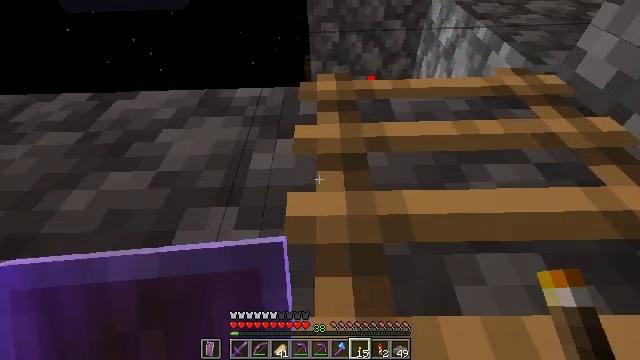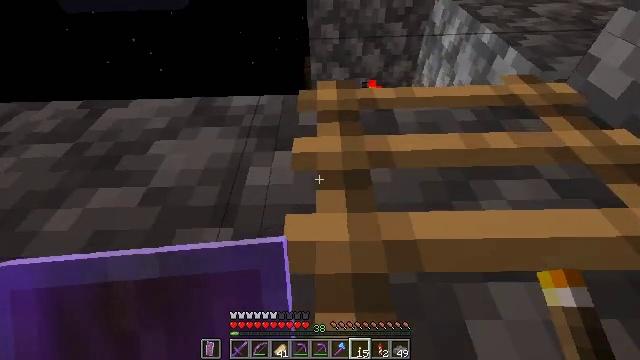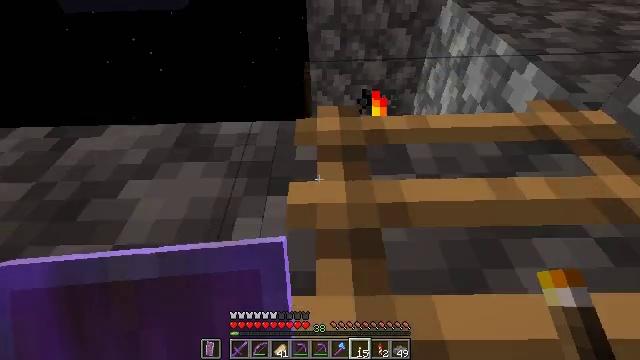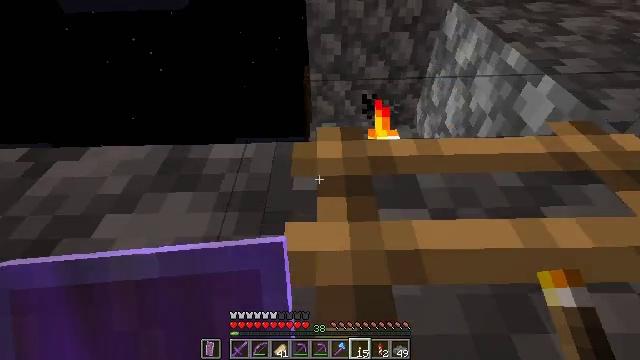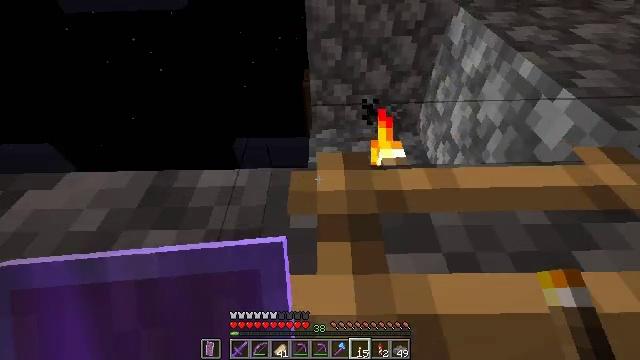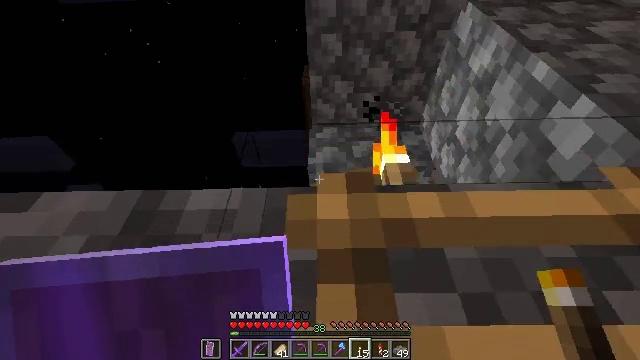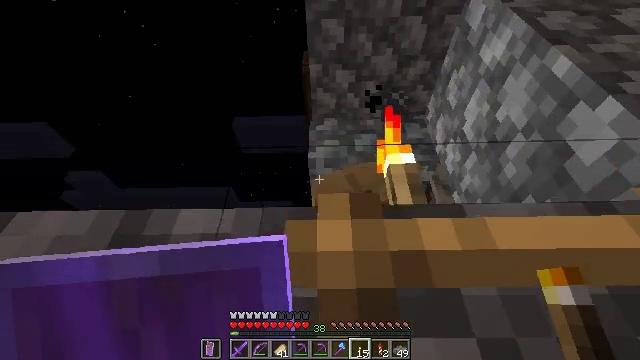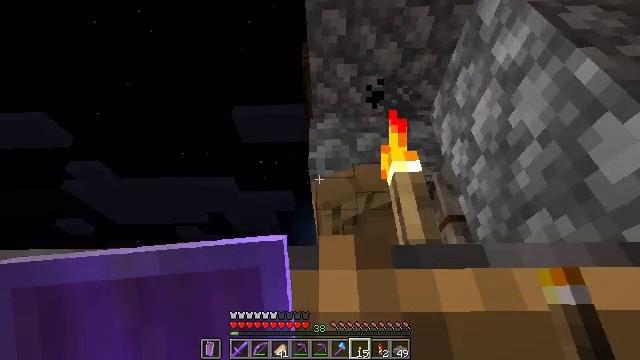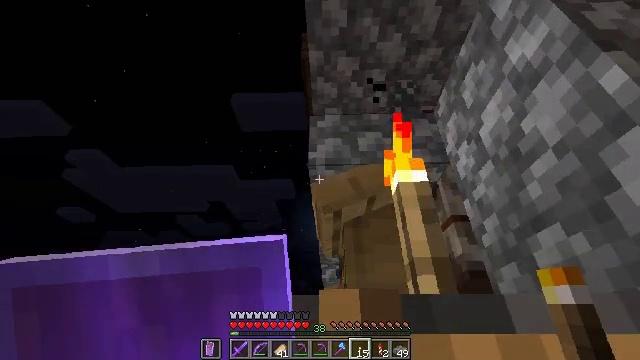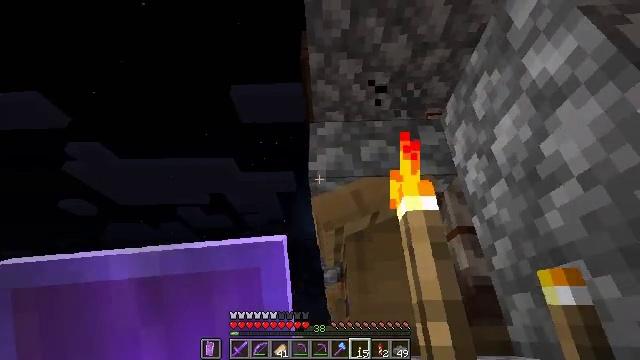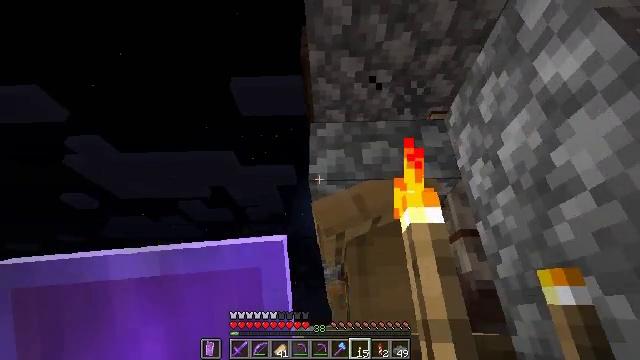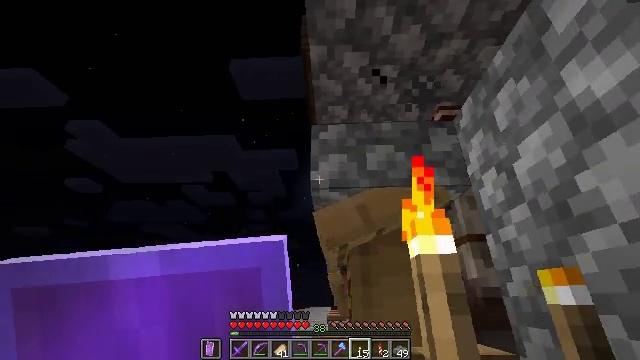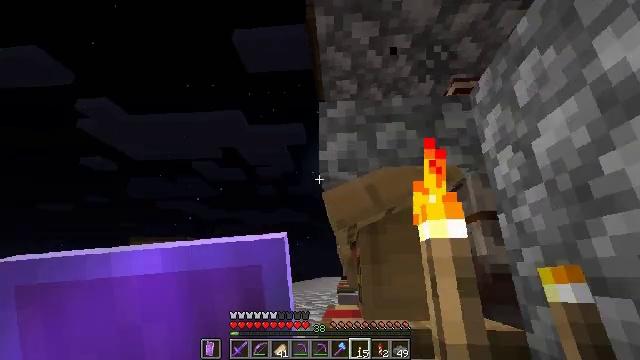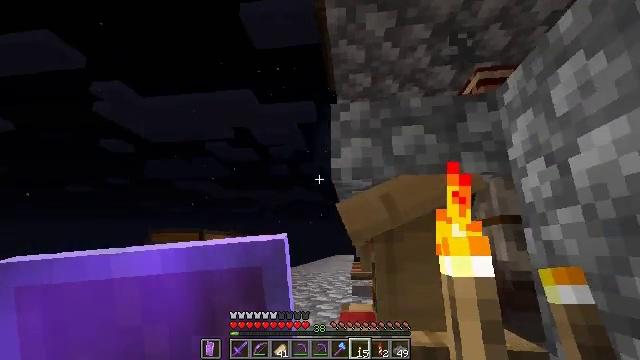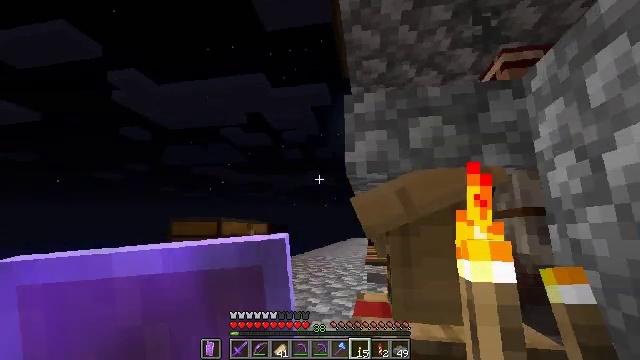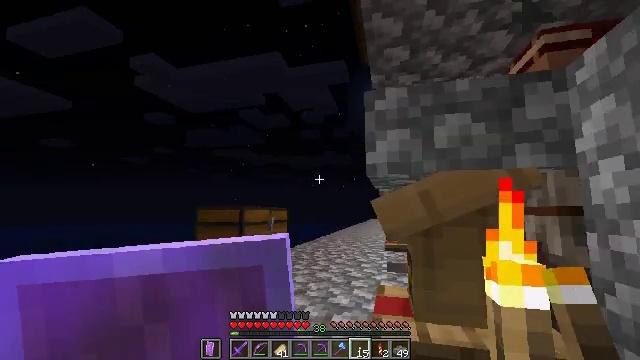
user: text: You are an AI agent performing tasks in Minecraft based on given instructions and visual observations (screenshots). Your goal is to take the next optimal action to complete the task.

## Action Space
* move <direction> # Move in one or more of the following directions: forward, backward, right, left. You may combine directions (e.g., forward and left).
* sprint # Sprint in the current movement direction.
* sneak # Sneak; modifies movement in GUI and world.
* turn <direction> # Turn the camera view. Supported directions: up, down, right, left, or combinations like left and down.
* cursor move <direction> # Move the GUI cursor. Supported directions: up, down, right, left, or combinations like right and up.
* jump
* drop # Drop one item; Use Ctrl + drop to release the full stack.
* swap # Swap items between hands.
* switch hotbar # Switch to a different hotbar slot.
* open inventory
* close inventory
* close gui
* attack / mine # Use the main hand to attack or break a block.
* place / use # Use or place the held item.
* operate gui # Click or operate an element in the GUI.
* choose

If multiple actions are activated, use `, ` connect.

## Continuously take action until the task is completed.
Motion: motion action
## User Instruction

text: Mine the cobblestone wall for materials.
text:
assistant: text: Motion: move forward
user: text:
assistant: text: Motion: move forward
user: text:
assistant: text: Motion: move forward
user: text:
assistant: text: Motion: move forward
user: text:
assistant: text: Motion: move forward, turn down
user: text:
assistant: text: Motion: move forward, turn down
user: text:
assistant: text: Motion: move forward, turn down
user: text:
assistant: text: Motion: move forward, turn down
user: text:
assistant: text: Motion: move forward, turn down
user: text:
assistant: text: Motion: move forward, turn down
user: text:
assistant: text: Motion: move forward, turn down
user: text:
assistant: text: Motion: move forward, turn left and down
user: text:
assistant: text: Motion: move forward, turn left and down
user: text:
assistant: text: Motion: move forward, turn left and down
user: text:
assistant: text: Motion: move forward, turn left and down
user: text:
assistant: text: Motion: move forward, turn left and down
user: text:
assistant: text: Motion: move forward
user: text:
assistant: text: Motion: move forward
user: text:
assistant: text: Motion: move forward
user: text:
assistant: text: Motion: move forward
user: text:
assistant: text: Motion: move forward
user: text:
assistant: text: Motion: move forward
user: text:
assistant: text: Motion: move forward
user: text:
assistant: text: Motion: move forward
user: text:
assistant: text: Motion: move forward
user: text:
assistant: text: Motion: move forward
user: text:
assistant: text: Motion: move forward
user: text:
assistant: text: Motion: move forward, turn left and down
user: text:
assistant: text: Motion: move forward, turn left and down
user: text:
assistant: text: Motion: move forward, turn down